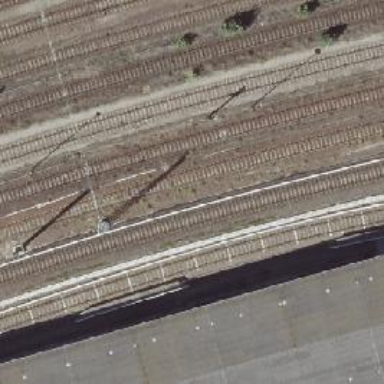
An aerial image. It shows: Railway signal.